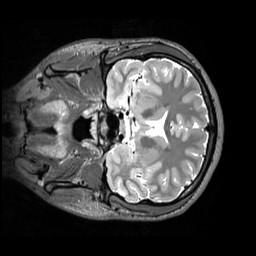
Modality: T2w
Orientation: coronal
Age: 18
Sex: male
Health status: healthy
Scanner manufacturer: siemens
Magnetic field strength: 3 T
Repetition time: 3.2 s
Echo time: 0.412 s